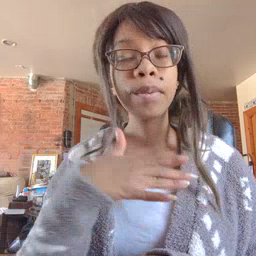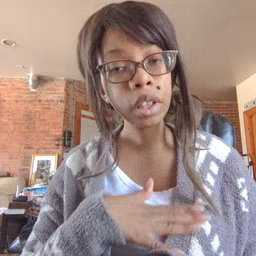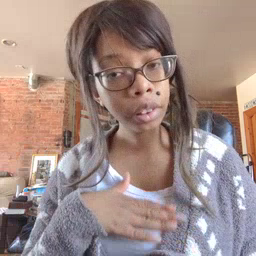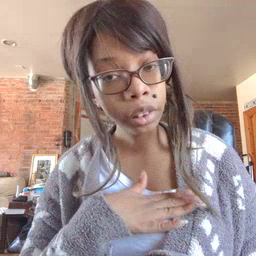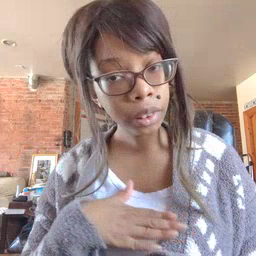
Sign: please